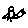
Label: bird